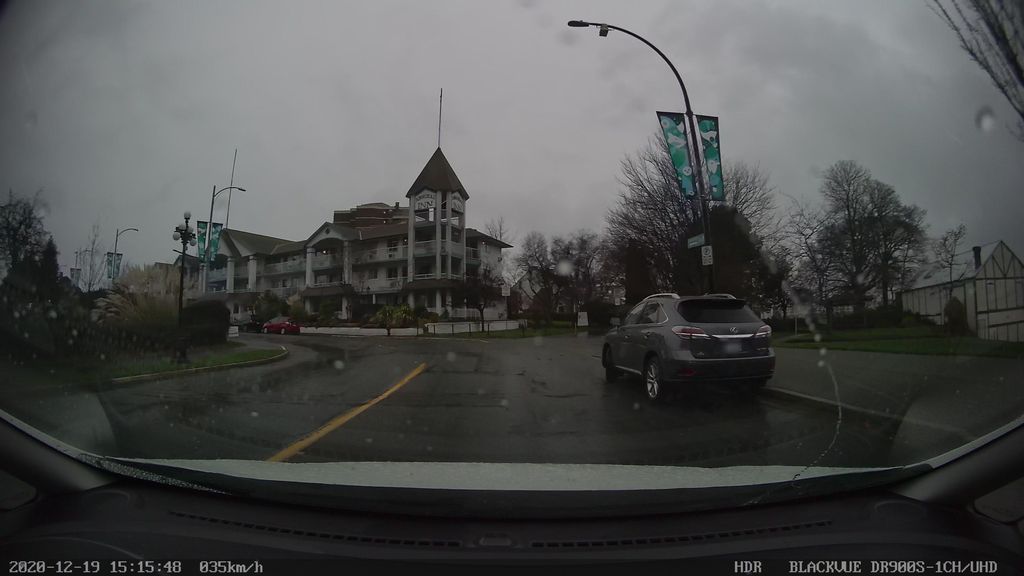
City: victoria